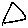
Label: triangle